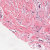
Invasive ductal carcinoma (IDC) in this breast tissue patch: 1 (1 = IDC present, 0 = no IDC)